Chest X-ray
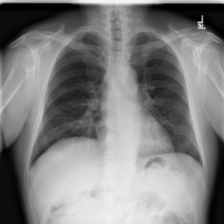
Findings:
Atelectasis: negative
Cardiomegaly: negative
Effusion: negative
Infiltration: negative
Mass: negative
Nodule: negative
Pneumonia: negative
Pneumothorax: negative
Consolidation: negative
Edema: negative
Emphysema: negative
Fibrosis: negative
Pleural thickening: negative
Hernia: negative